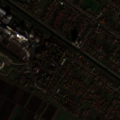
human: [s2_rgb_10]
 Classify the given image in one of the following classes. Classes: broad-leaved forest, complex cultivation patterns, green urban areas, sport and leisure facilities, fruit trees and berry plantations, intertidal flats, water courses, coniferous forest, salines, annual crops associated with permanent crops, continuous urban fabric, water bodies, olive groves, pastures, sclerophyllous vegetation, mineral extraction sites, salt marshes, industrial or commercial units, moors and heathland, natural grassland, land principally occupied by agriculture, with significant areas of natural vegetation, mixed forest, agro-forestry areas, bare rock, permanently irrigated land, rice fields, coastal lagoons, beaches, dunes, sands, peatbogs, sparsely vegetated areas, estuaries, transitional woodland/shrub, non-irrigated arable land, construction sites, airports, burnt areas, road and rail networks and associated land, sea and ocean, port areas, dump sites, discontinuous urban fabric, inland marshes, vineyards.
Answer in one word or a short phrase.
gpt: discontinuous urban fabric, industrial or commercial units, non-irrigated arable land, complex cultivation patterns